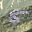
Label: 5